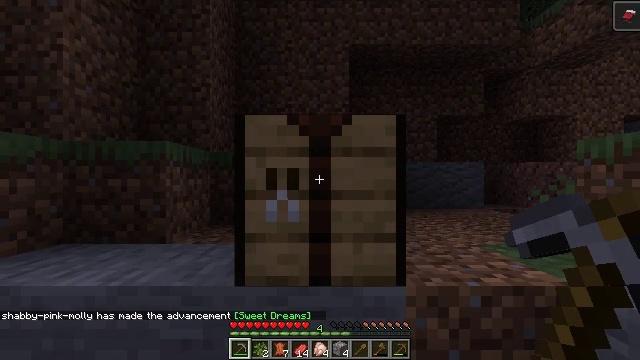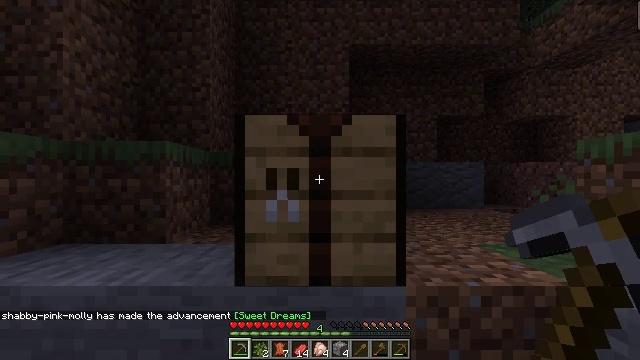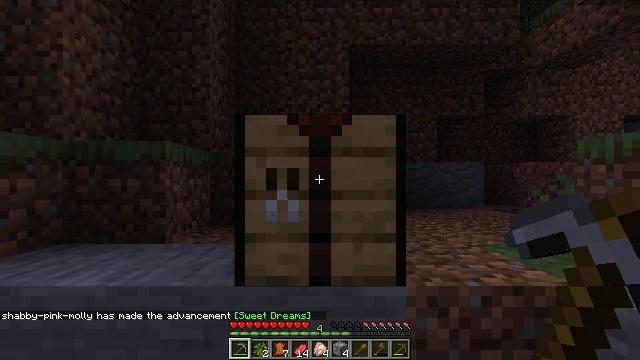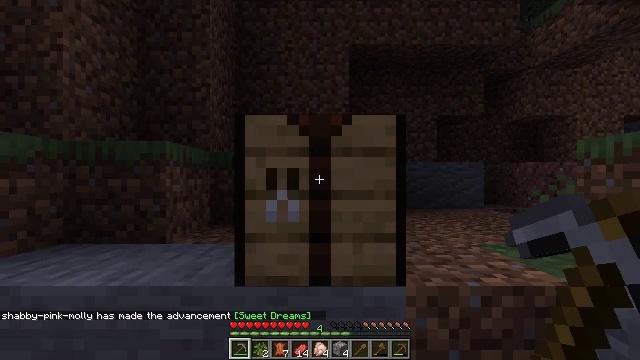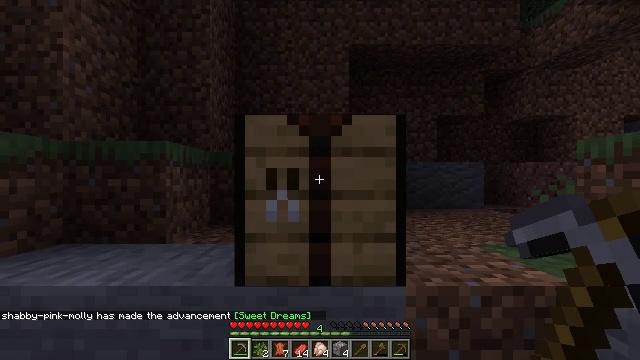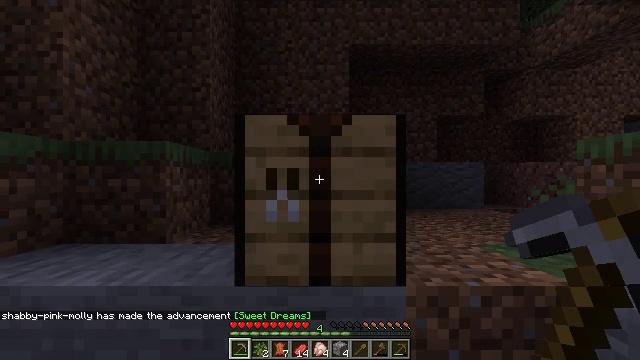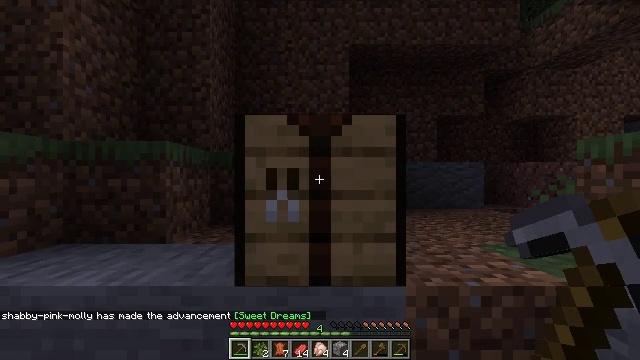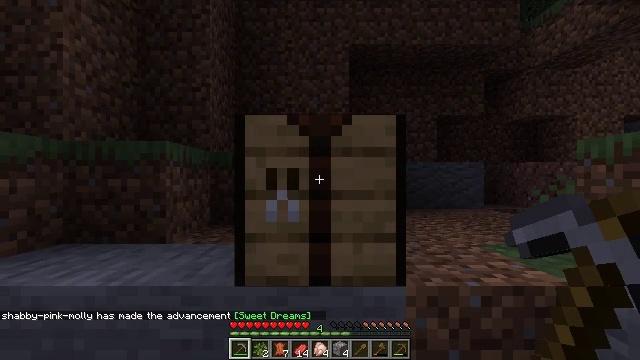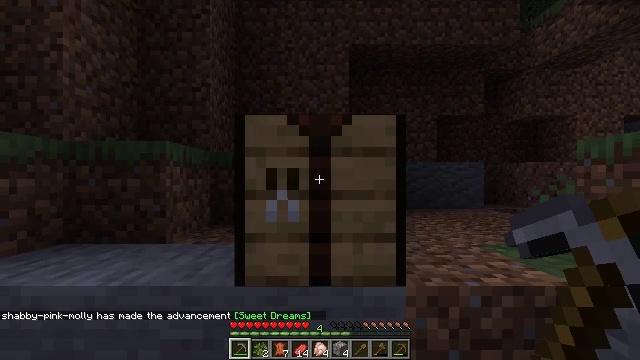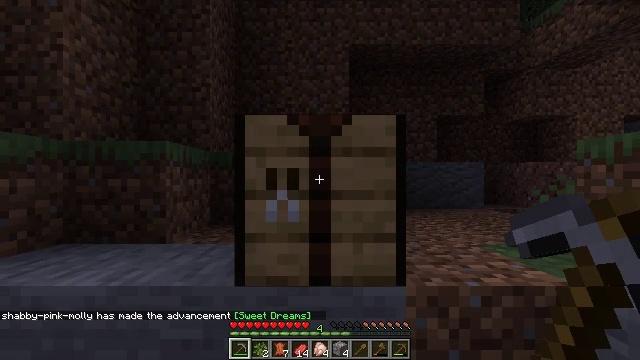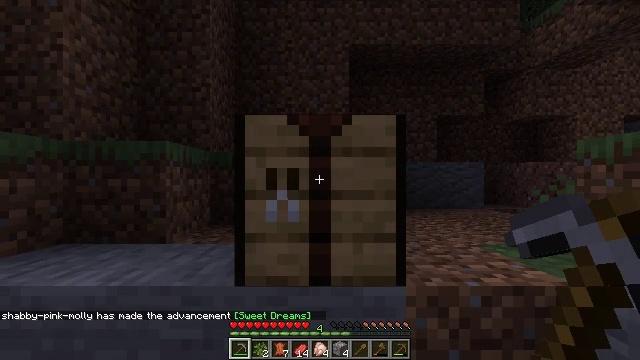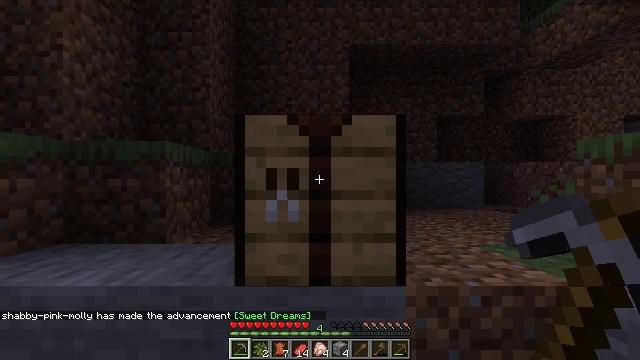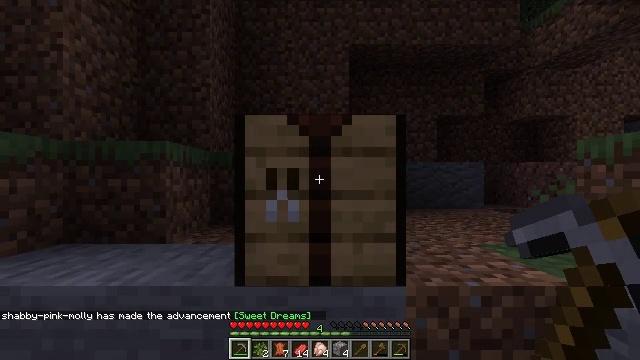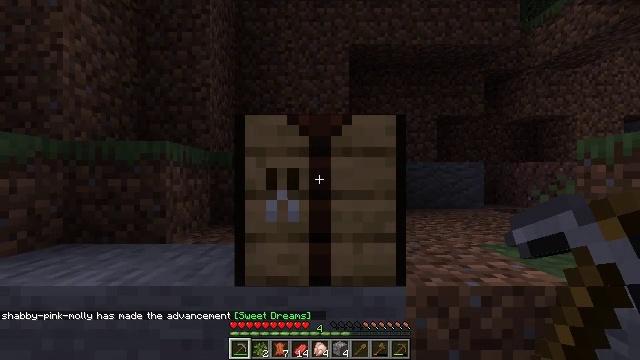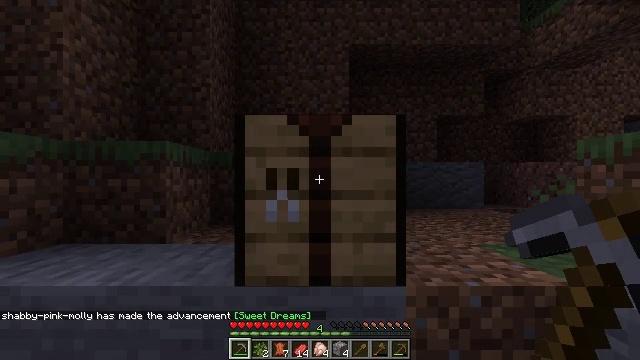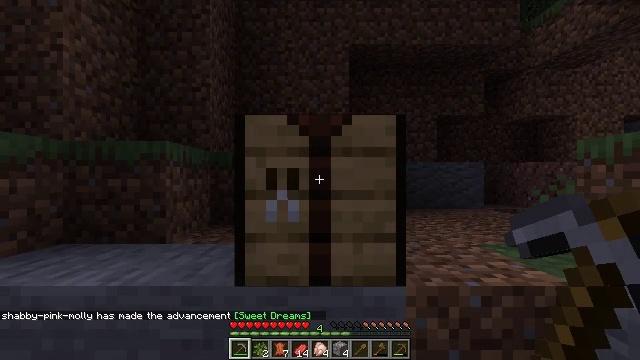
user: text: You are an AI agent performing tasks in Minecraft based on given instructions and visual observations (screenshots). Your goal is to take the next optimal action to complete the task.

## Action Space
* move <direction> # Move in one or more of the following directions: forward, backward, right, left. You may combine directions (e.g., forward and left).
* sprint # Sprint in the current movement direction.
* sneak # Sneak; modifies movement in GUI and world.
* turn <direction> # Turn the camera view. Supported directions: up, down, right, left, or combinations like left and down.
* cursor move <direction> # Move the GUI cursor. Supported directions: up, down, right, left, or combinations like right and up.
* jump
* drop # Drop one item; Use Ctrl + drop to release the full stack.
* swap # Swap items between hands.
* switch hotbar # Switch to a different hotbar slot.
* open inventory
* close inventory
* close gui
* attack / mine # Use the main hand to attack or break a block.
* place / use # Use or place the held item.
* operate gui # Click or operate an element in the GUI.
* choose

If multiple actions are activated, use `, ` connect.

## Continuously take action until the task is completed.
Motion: motion action
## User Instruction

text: Remove the white bed from its place.
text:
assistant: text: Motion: no_op
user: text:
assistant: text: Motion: no_op
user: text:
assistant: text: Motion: no_op
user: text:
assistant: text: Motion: no_op
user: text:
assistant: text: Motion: no_op
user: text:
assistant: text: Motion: no_op
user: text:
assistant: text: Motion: no_op
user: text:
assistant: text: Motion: no_op
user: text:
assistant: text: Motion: no_op
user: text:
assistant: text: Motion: no_op
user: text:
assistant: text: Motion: no_op
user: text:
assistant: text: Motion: no_op
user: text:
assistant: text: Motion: no_op
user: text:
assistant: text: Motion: no_op
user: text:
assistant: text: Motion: no_op
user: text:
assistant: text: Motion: no_op
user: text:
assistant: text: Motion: no_op
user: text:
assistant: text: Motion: no_op
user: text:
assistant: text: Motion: no_op
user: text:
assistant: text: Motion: no_op
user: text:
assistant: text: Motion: no_op
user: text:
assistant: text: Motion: no_op
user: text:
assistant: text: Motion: no_op
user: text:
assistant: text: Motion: no_op
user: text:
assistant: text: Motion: no_op
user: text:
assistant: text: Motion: no_op
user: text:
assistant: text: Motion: no_op
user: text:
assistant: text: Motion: no_op
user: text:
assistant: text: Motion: no_op
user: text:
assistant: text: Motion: no_op